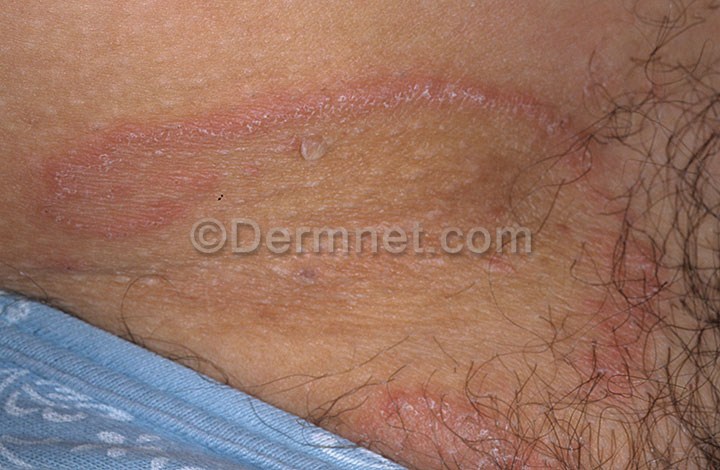
Disease: Tinea Ringworm Candidiasis and other Fungal Infections